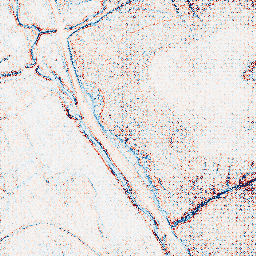
Category: edge_preserving
Decomposition family: bilateral
Decomposition parameters: d: 5
sigma_color: 50
sigma_space: 150
Upsampling method: regularized
Upsampling parameters: scale: 4
lambda_reg: 0.1
Upsampling scale: 4